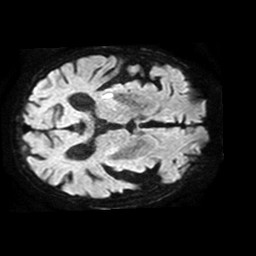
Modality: TRACE
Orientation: axial
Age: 88
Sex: male
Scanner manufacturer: philips
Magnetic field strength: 1.5 T
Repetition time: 3.49 s
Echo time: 0.09565 s